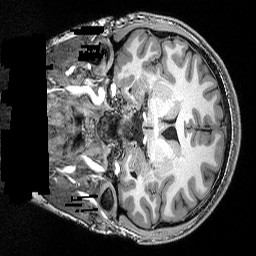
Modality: T1w
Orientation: coronal
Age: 20
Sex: male